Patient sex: M
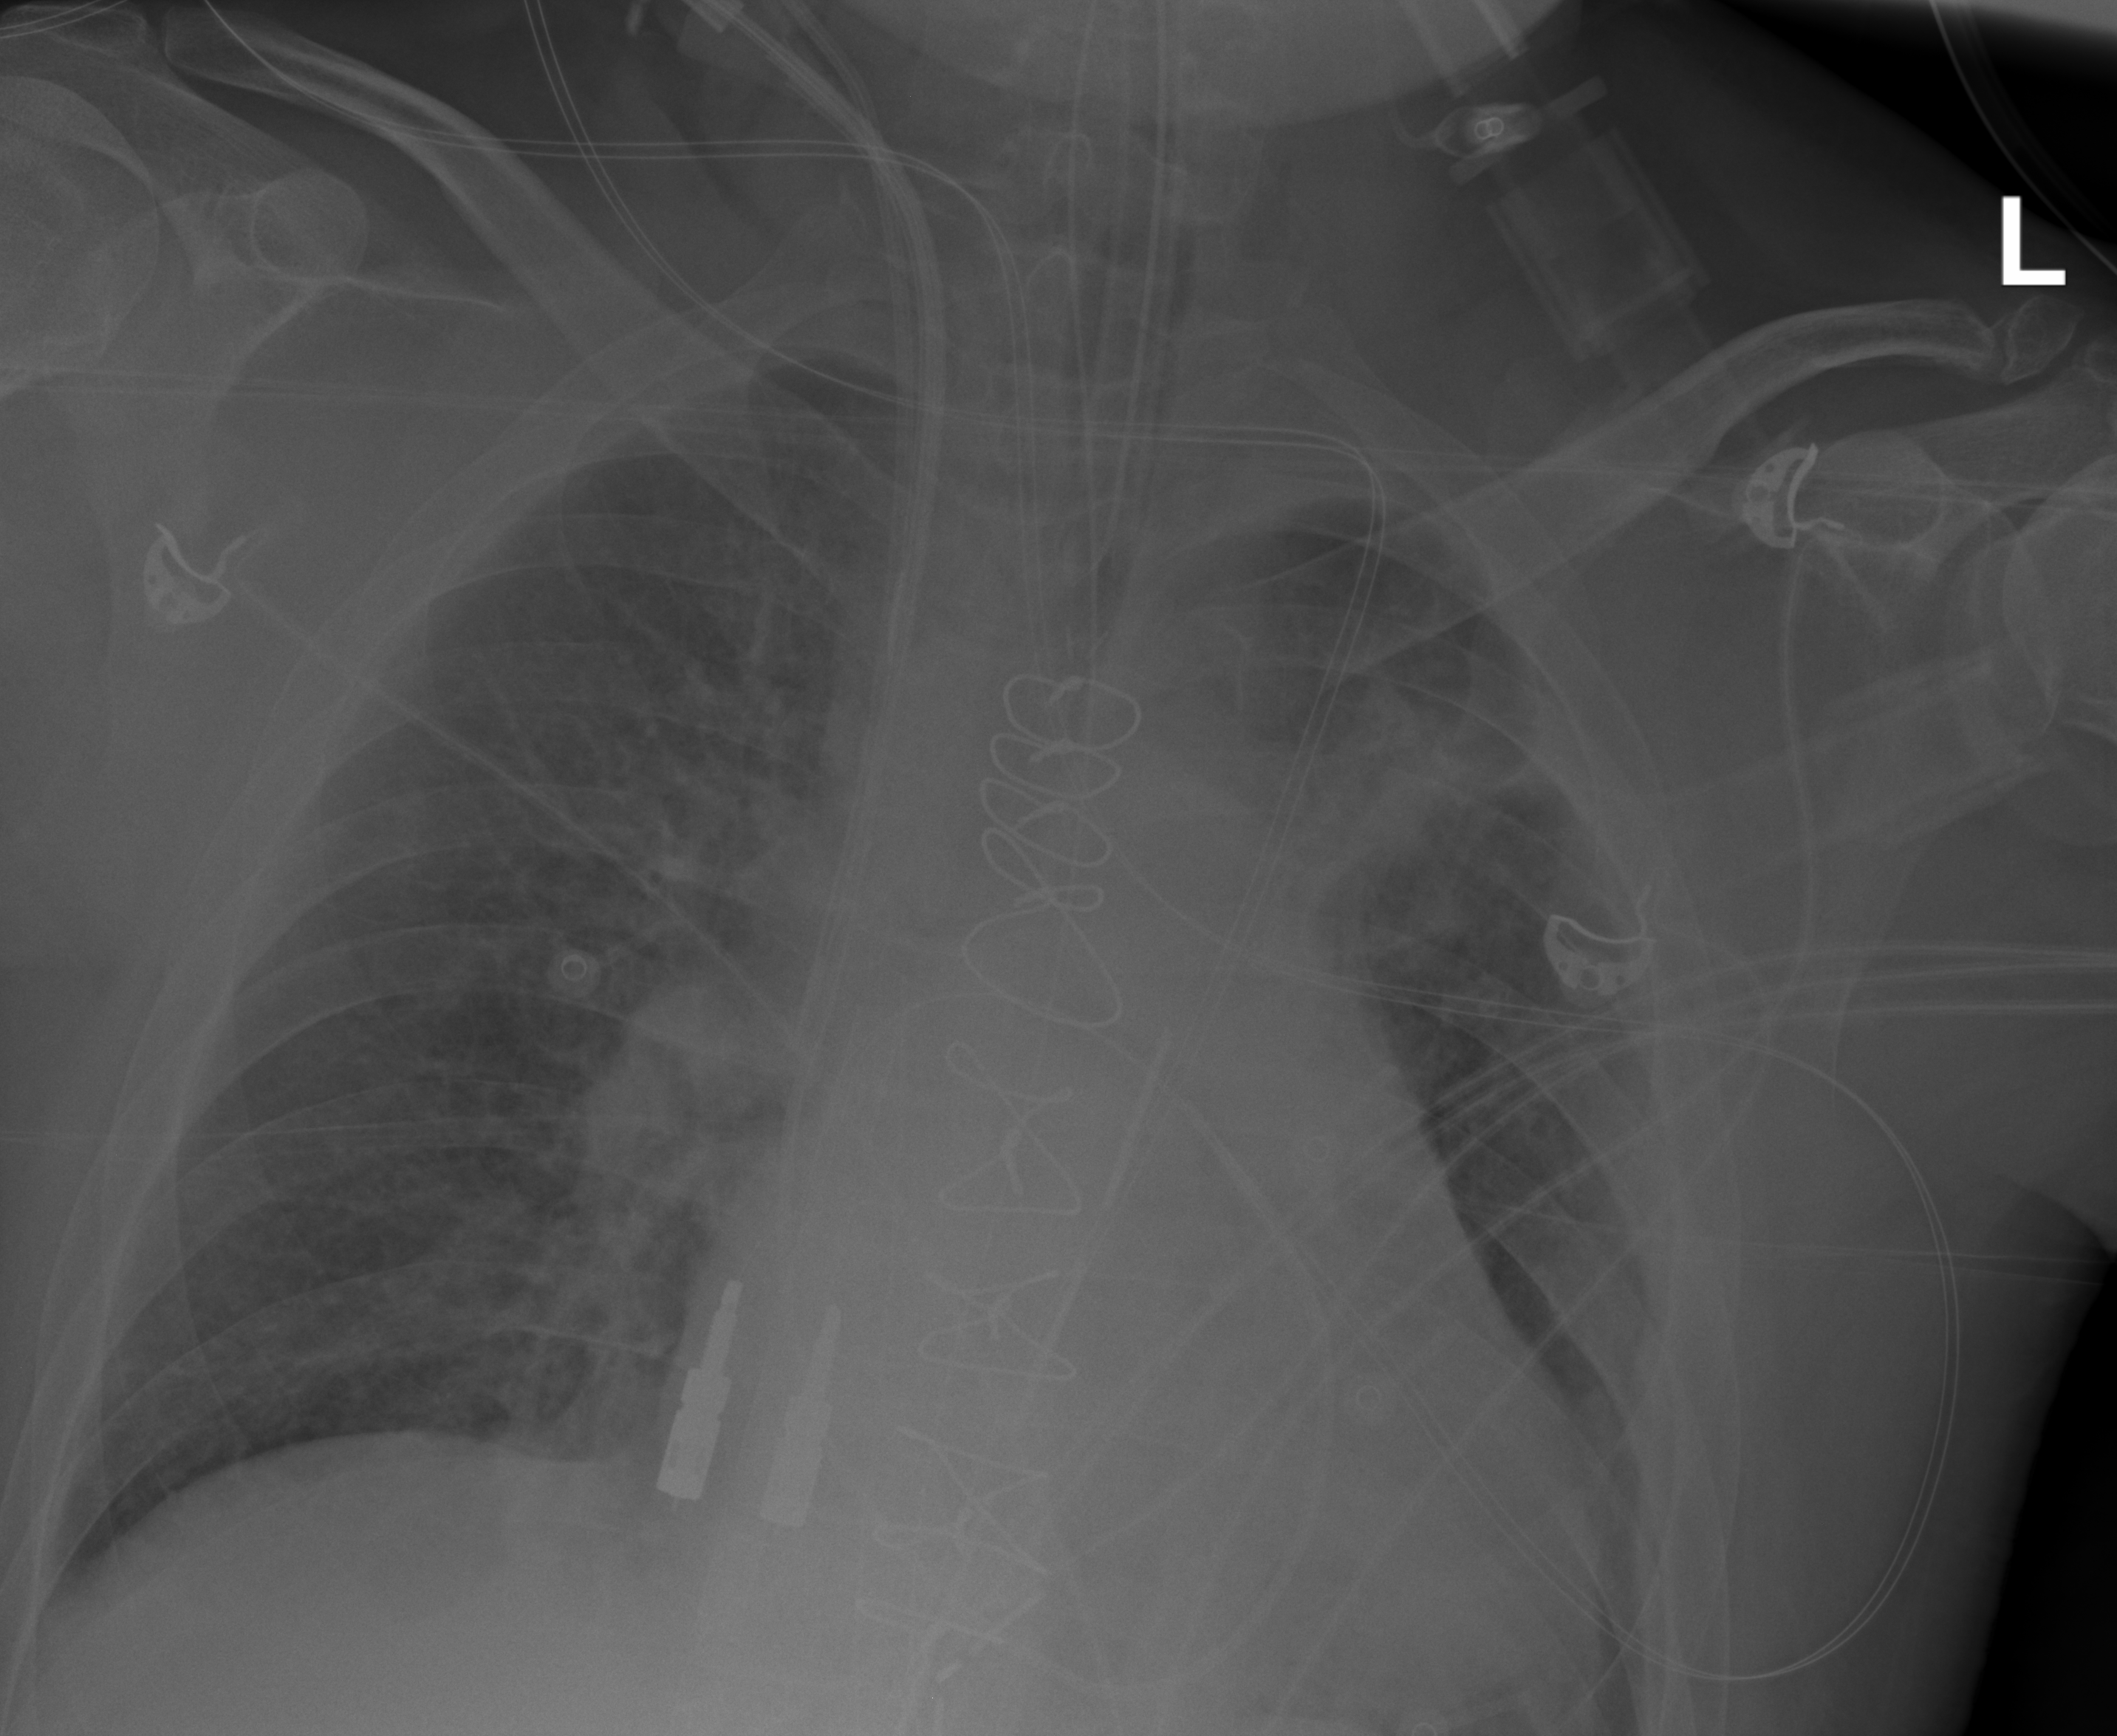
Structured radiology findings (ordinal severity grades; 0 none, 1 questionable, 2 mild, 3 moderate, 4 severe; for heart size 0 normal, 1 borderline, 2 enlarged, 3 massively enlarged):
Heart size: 2
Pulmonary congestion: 0
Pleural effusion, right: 0
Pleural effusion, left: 0
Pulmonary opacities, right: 0
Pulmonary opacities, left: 2
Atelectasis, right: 0
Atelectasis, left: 2